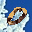
Label: 0